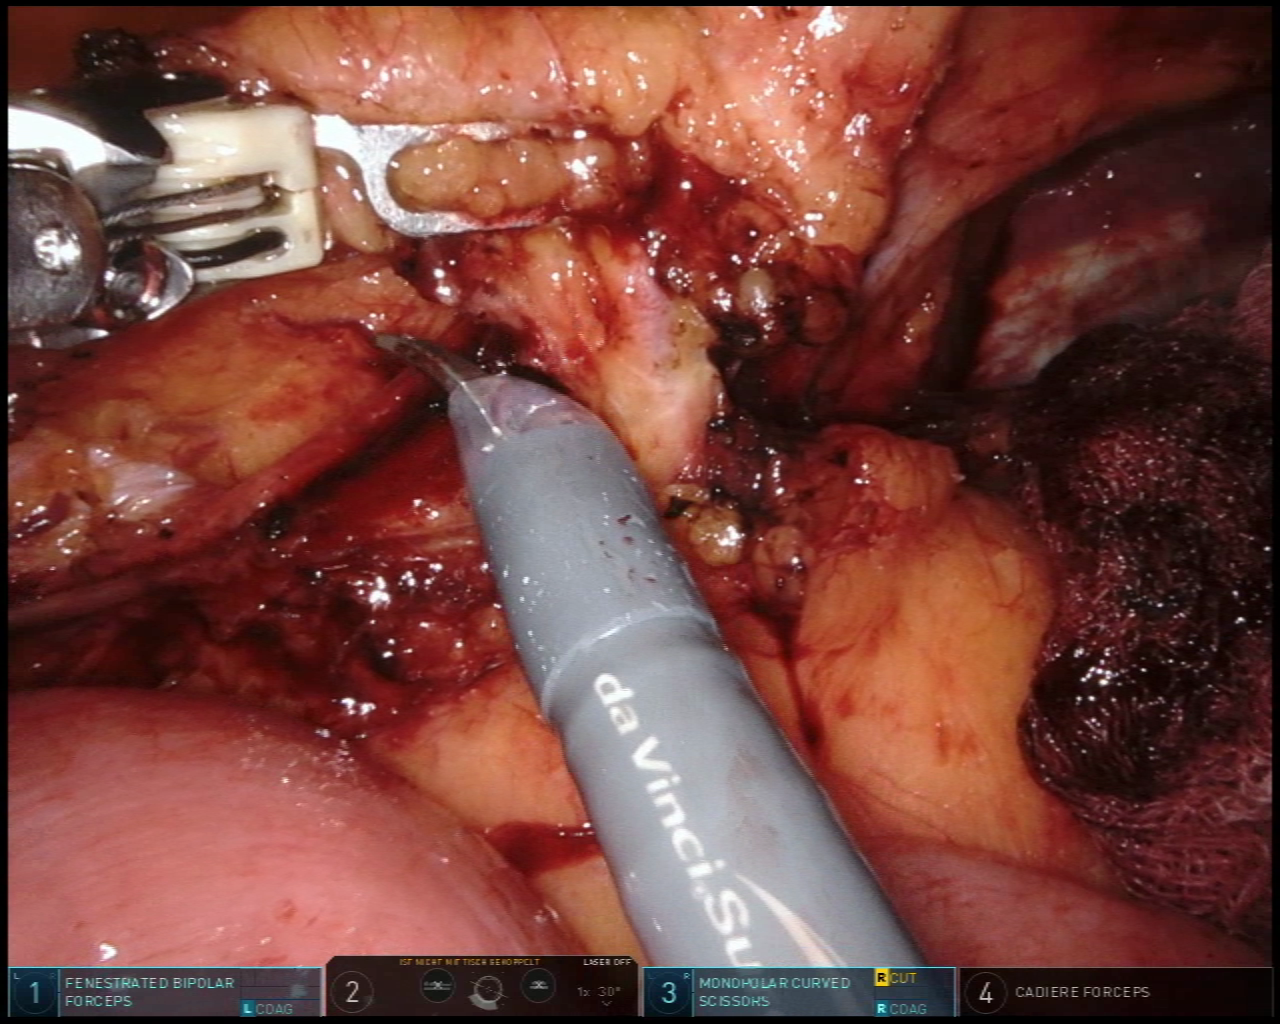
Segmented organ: small_intestine
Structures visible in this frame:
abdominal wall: yes
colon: no
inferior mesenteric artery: yes
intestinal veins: no
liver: no
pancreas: no
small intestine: yes
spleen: no
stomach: no
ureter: no
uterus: no
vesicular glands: no